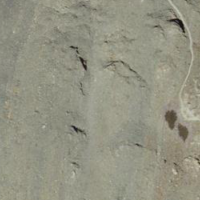
EUNIS habitat code: 48
Species observed at this site:
Ranunculus glacialis